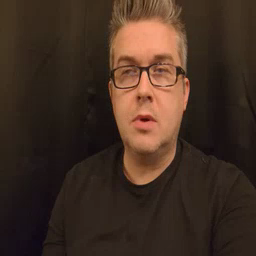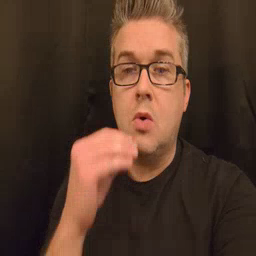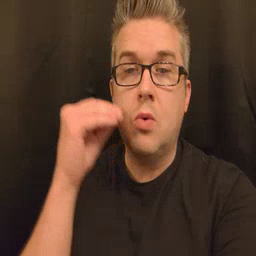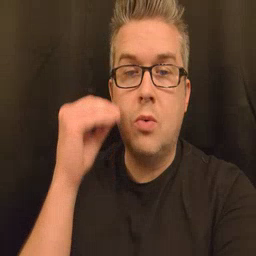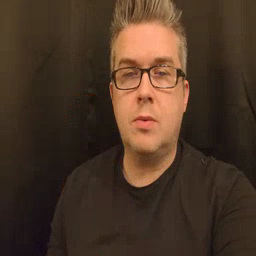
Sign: home